Interaction volume radius: 10 \u00c5
Interaction volume height: 15 \u00c5
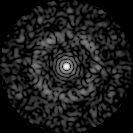
Disorder parameter: 0.818